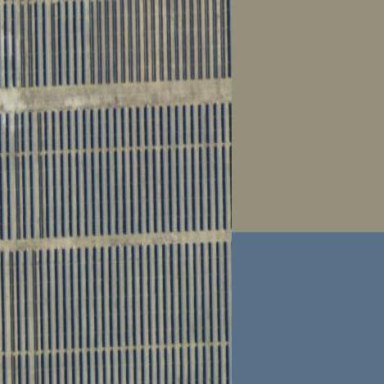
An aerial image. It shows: Solar photovoltaic panel generator.